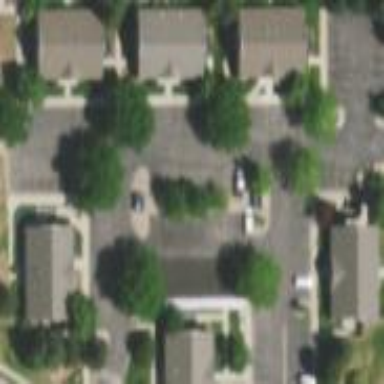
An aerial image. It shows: Parking area.